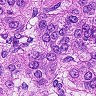
Metastatic tissue present: yes